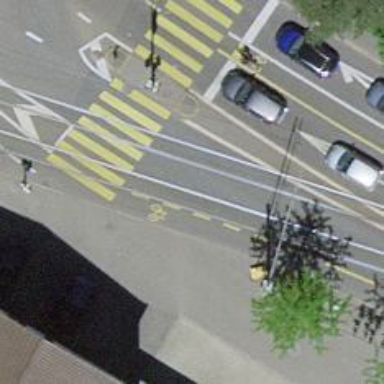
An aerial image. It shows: Tram level crossing on railway.